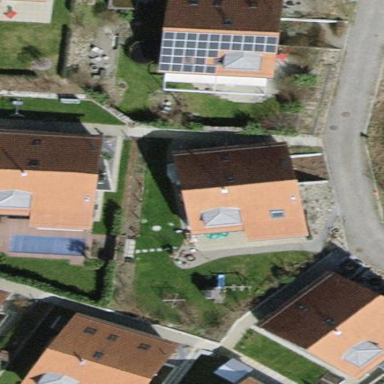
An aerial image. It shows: Detached building.